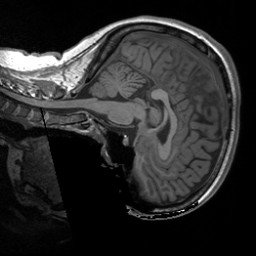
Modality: T1w
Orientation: sagittal
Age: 21
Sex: female
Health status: healthy
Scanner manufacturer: siemens
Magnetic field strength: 3 T
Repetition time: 1.9 s
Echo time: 0.00252 s